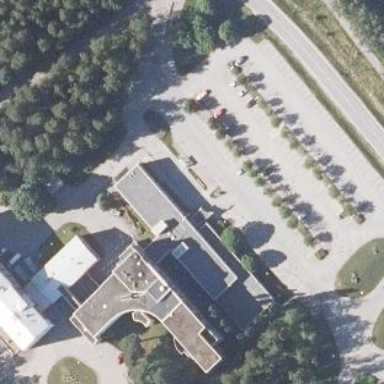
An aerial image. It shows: Healthcare clinic.